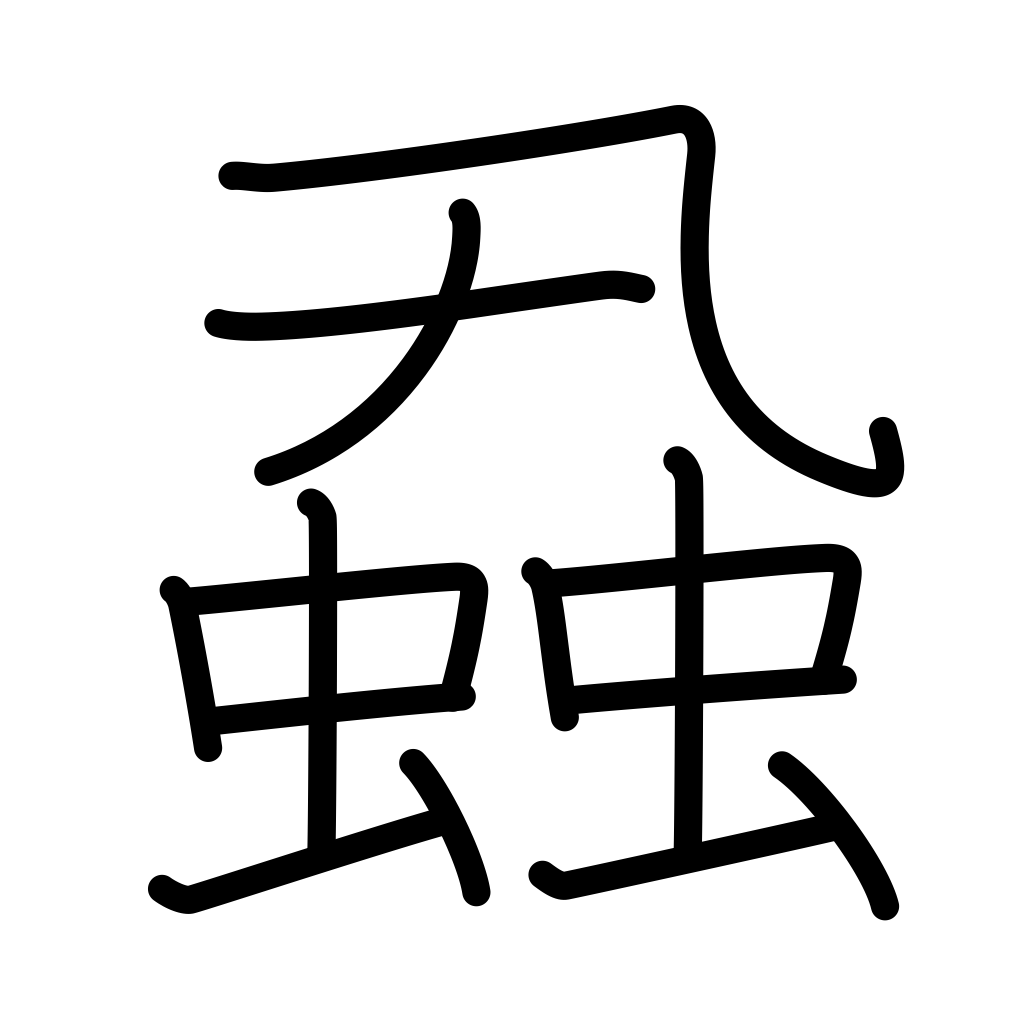
Meaning: lice, vermin